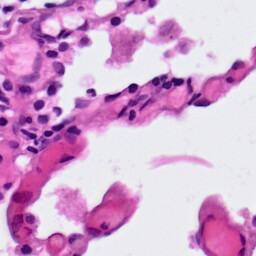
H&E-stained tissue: Lung